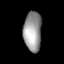
Tissue: lung
Cell type: Endothelial cells
Senescence score: 0.6544
Nuclear area (px): 699
Mean DAPI intensity: 152.765